Interaction volume radius: 5 \u00c5
Interaction volume height: 35 \u00c5
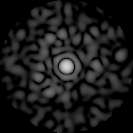
Disorder parameter: 0.8307